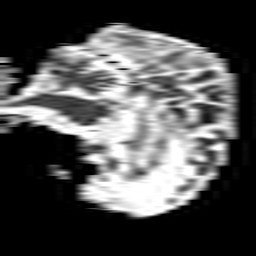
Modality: ADC
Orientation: sagittal
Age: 88
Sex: male
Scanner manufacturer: philips
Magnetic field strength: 1.5 T
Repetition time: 3.393 s
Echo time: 0.06922 s